Aerial crown-view tile of a tropical tree (Barro Colorado Island, Panama), acquired 20250616:
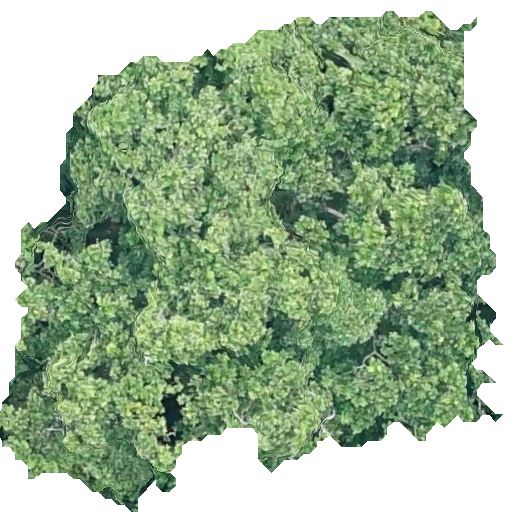
Species: Anacardium excelsum
GBIF accepted scientific name: Anacardium excelsum
Crown area: 262.393 m²